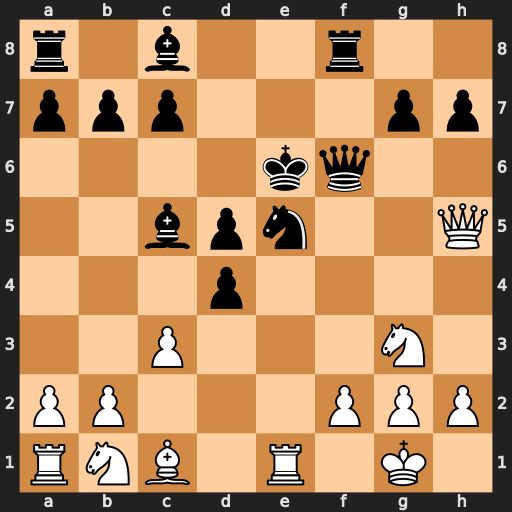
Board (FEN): r1b2r2/ppp3pp/4kq2/2bpn2Q/3p4/2P3N1/PP3PPP/RNB1R1K1
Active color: w
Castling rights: -
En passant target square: -
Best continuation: f4 dxc3+ Kh1